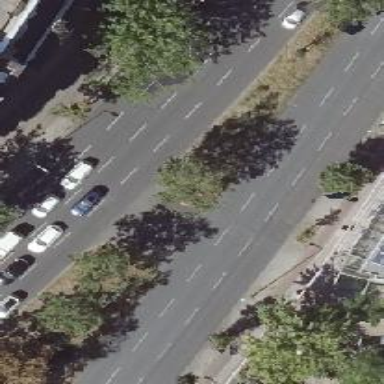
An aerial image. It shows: Asphalt road designated for service vehicles.